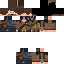
A male human skin with medium skin, wearing brown long hair dressed in a blue hoodie and black pants, featuring a closed mouth.